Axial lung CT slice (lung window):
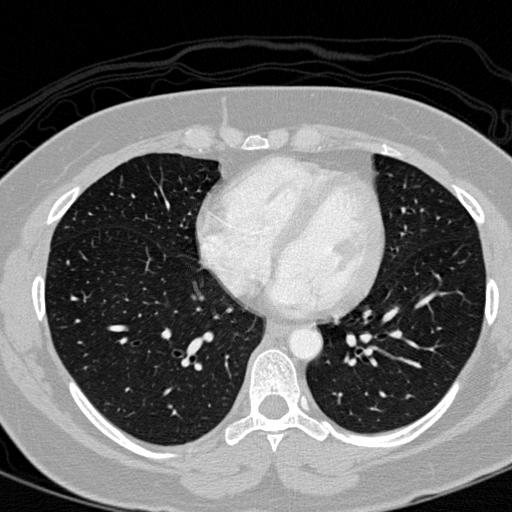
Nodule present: no